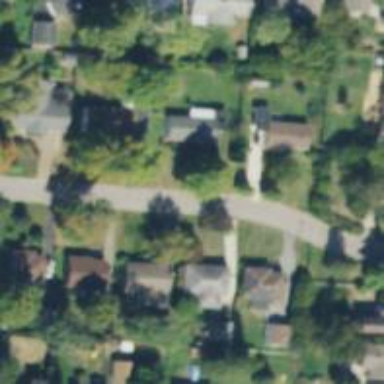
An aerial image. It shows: Residential driveway.